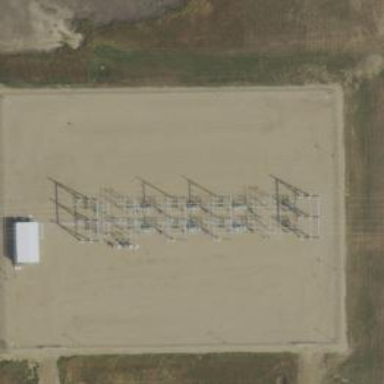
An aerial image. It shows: Switch used for power control.